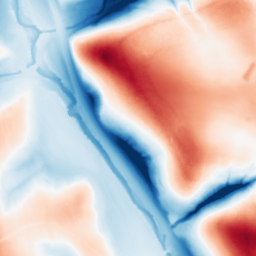
Category: multiscale
Decomposition family: dog_multiscale
Decomposition parameters: sigma_ratio: 2
n_scales: 6
base_sigma: 0.5
Upsampling method: edge_directed
Upsampling parameters: scale: 4
Upsampling scale: 4